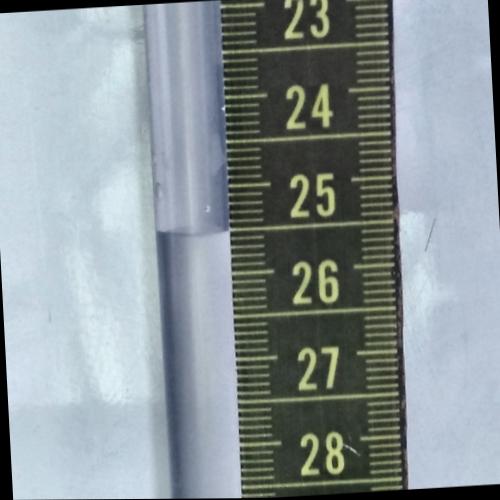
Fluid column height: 25.5 cm